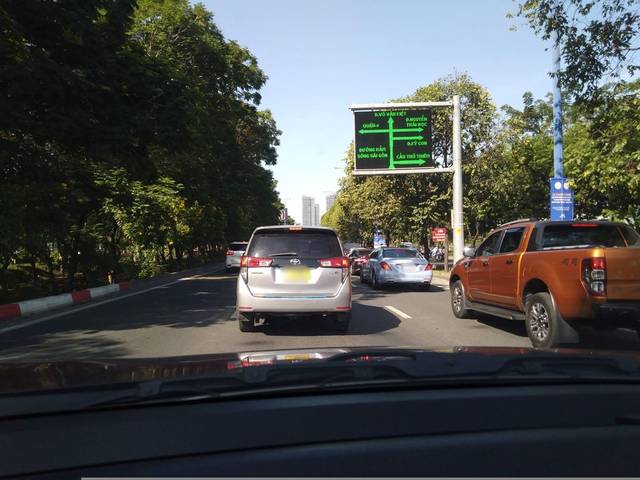
Region: Vietnam
Coordinates: 10.774, 106.724